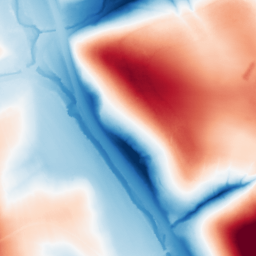
Category: classical
Decomposition family: gaussian
Decomposition parameters: sigma: 50
Upsampling method: sinc_hamming
Upsampling parameters: scale: 2
kernel_size: 8
Upsampling scale: 2